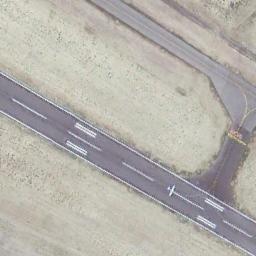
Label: runway